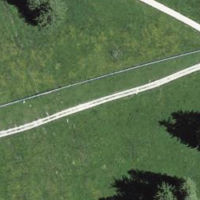
EUNIS habitat code: 24
Species observed at this site:
Euphorbia cyparissias